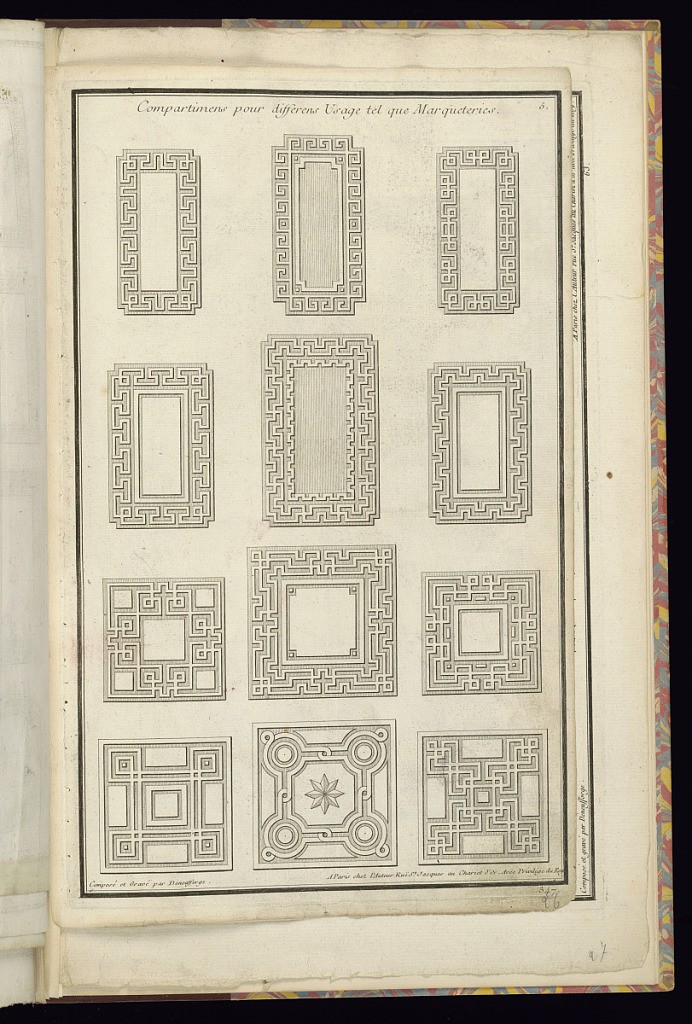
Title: Compartimens pour differens Usage tel que Marqueteries
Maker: Jean-François de Neufforge, Flemish, 1714 – 1791
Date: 1763
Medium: Etching and engraving on laid paper
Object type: Print
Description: Twelve designs for ornamental compartments for various uses featuring neoclassical motifs such as meander or Greek key motifs, interlaced circles, and a star. The plate is titled, numbered, and signed.